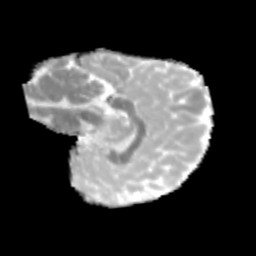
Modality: MD
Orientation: sagittal
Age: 9
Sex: female
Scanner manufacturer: siemens
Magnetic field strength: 3 T
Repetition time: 3.8 s
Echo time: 0.07 s